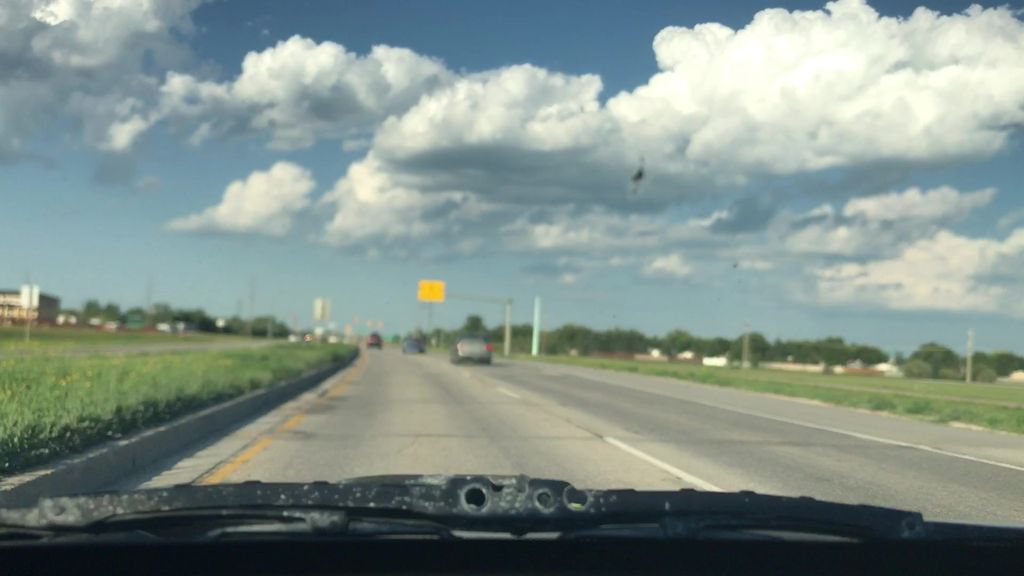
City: winnipeg